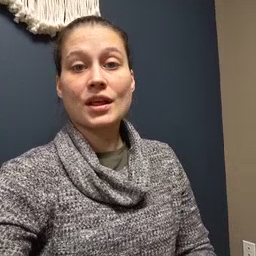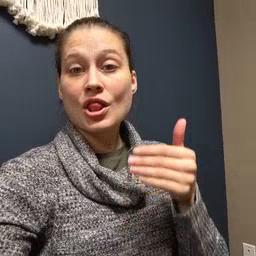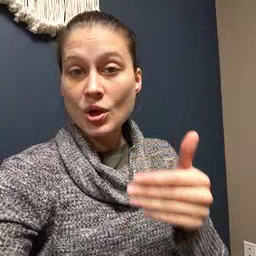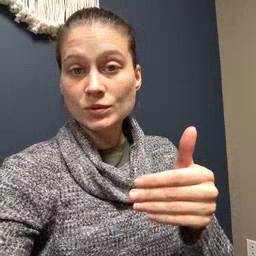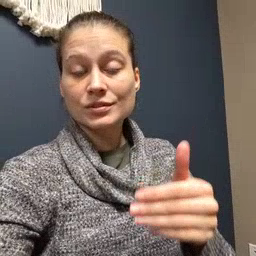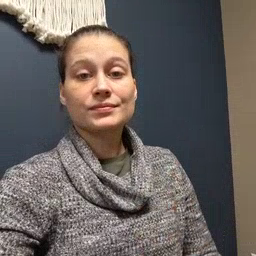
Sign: close